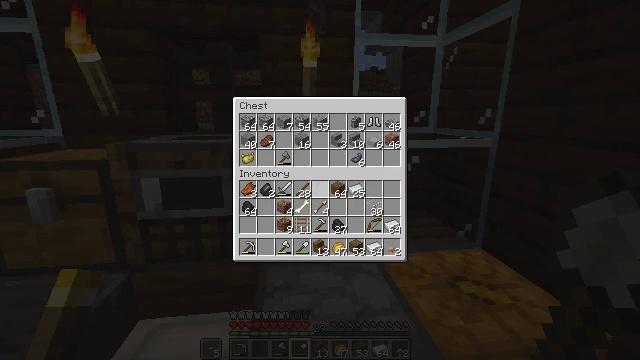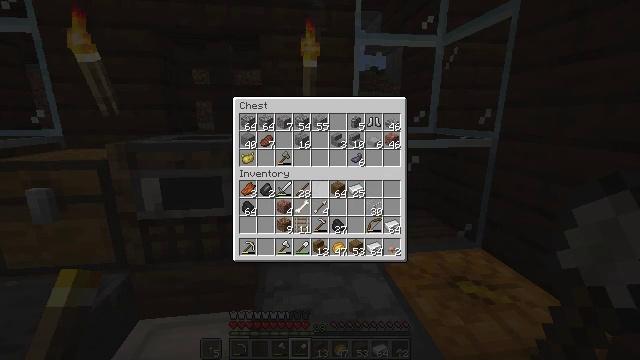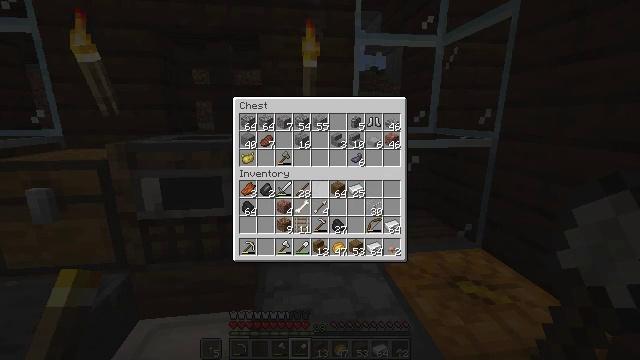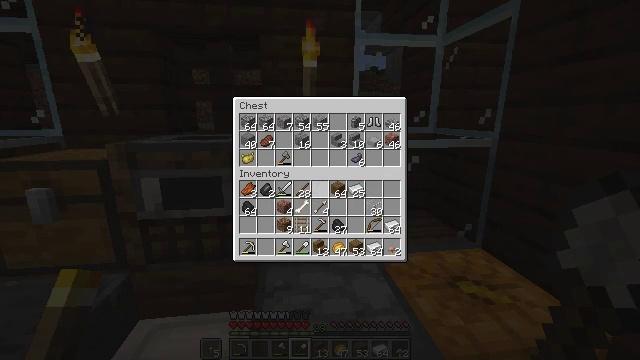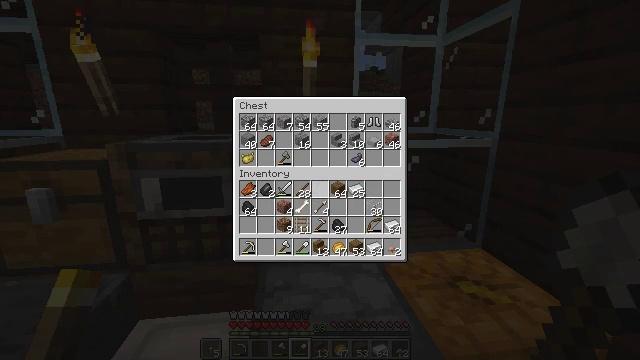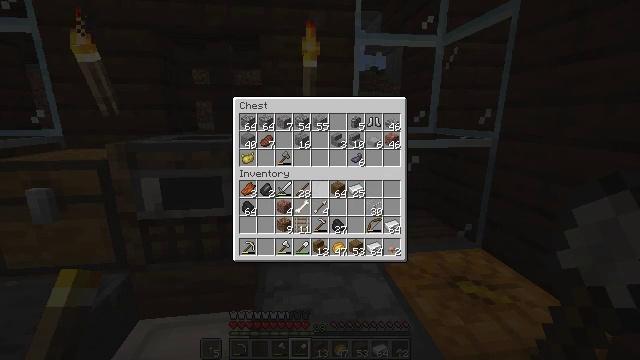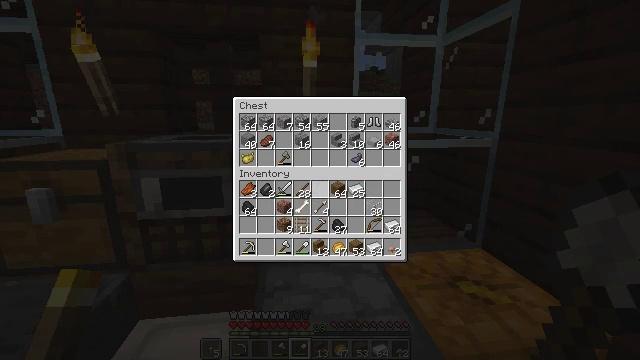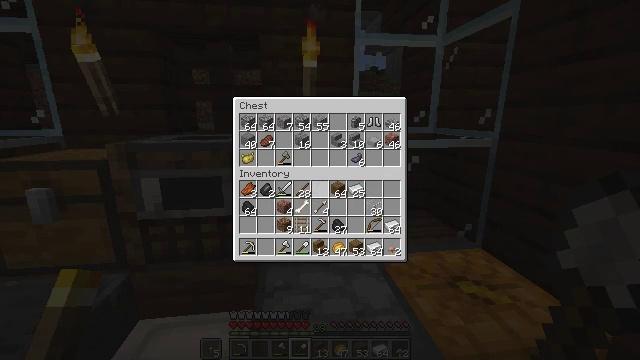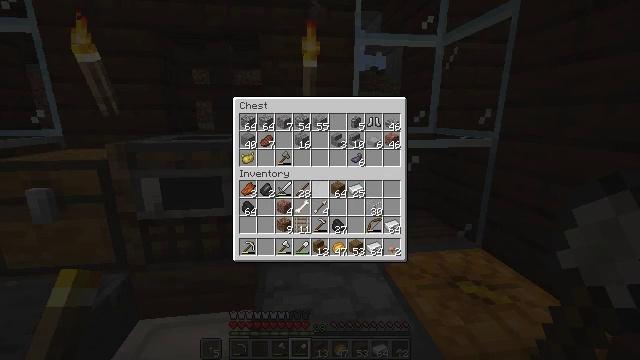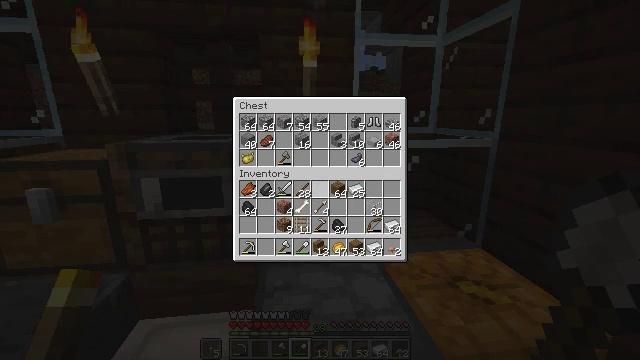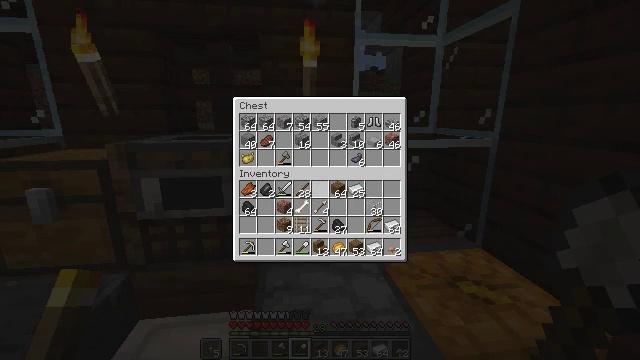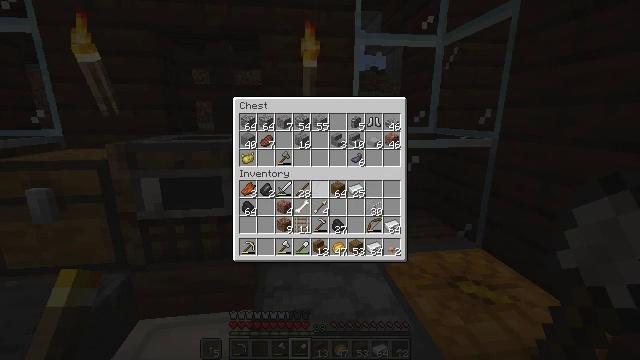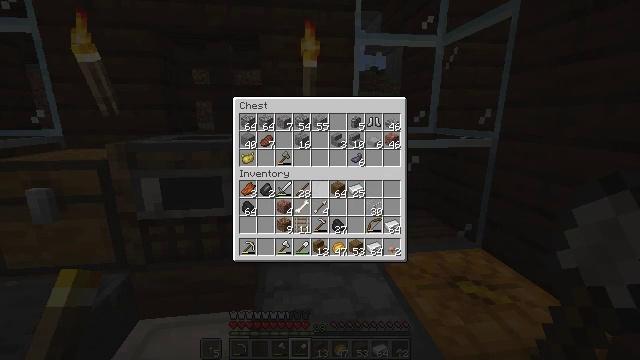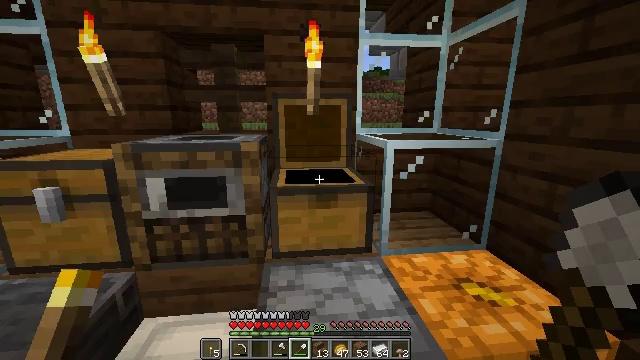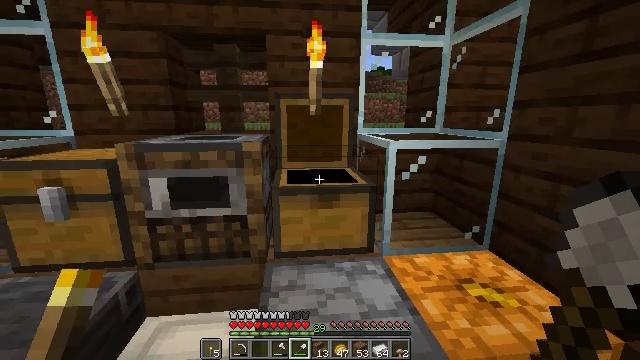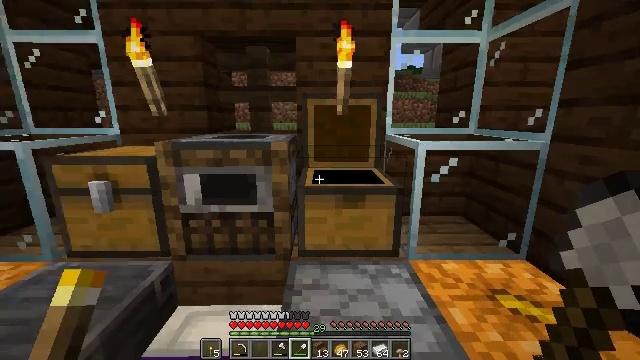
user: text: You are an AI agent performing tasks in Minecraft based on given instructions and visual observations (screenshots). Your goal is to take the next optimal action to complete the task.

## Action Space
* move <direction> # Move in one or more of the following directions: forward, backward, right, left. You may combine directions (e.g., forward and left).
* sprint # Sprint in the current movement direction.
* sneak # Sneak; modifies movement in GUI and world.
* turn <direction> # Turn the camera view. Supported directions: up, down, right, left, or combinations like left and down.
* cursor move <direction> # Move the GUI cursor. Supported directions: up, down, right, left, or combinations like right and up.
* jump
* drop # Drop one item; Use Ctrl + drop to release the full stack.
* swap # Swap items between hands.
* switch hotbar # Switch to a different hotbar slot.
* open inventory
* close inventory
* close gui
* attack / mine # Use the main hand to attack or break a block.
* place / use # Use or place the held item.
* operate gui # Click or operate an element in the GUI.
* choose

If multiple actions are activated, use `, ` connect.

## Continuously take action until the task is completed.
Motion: motion action
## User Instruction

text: Combine the necessary materials to craft a fletching table.
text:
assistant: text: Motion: sneak
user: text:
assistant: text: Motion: sneak
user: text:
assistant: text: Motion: sneak
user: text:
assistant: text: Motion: no_op
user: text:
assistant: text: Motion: no_op
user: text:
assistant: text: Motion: no_op
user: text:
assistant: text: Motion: no_op
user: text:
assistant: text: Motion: no_op
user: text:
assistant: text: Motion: no_op
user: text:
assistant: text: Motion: no_op
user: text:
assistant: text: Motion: no_op
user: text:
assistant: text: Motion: no_op
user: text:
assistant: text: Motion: no_op
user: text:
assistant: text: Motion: close gui
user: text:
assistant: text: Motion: turn left
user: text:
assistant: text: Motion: turn left
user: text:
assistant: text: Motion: turn left and down
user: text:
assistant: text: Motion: turn left and down
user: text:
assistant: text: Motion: turn left
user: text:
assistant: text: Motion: turn left
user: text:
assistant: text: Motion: turn left
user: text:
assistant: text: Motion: no_op
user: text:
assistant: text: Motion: no_op
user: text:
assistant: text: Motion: no_op
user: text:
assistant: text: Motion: move forward
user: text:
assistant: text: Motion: move forward, turn right
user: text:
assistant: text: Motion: move forward, turn left
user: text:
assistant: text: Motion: move forward, turn left and down
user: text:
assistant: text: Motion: move forward, turn down
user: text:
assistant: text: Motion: move forward, turn down